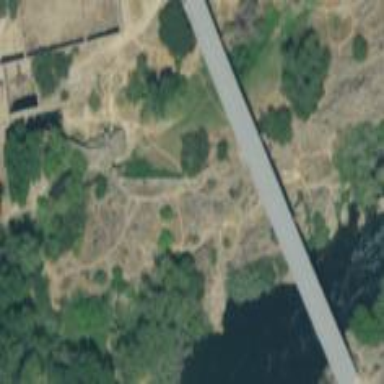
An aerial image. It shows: Man-made bridge.